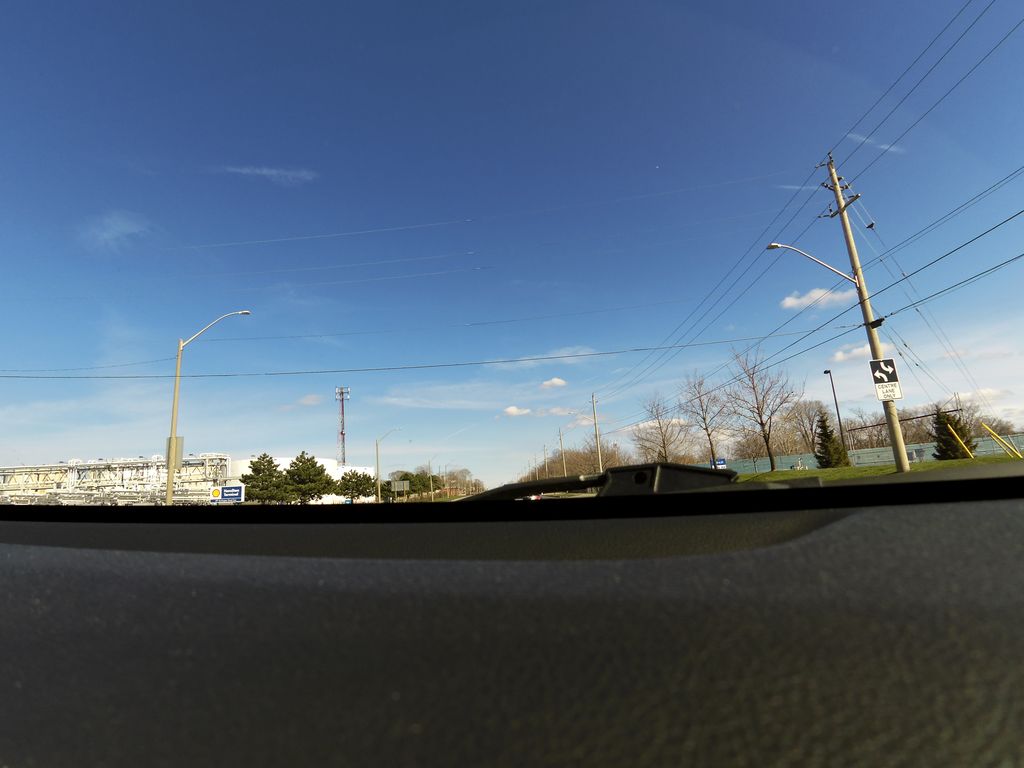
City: hamilton